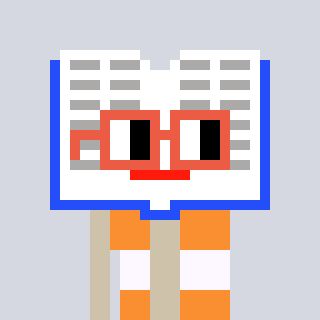
a pixel art character with square orange glasses, a dictionary-shaped head and a bege-colored body on a cool background